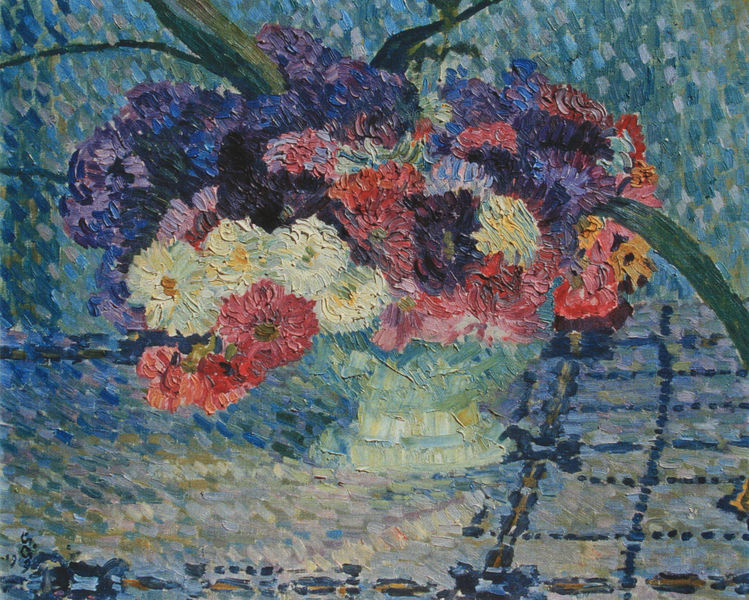
Titel: Fiori, Blumen
Künstler: Giovanni Giacometti
Institution: Privatbesitz
Schlagwörter: blau, blätter, fuß, gemälde, himmel, schatten, weiß, cezanne, gelb, grün, impressionismus, blume, blumen, bunt, glas, hell, kariert, orange, schwarz, tisch, blüte, blüten, rosen, rot, karo, malerei, muster, wand, schale, signatur, tischdecke, tischtuch, öl, kalt, pastos, decke, blatt, pflanze, rosa, schön, stilleben, stillleben, vase, blumenvase, pointilismus, farben, farbe, lila, violett, signiert, van gogh, pastös, ölgemälde, dick, duktus, impressionistisch, monet, manet, streifen, strauss, gesteck, striche, flieder, blumenstrauss, punkte, blühen, karos, arrangement, geld, stengel, tupfen, bläulich, pinsel, tupfer, pinselstrich, pinselstriche, blumenstilleben, farbtupfer, raster, blühten, astern, punte, pointillismus, pissaro, farne, spachtel, pissarro, bukett, margeriten, blumenstraus, straus, chrysanthemen, karier, dicke, lisa, margheriten, bükett, punter, korbblüter, florist